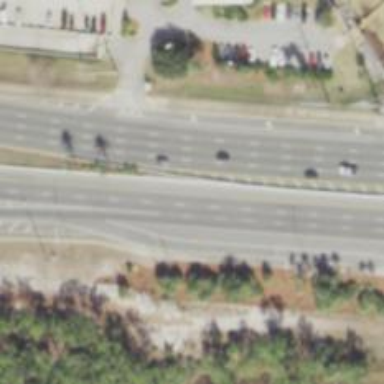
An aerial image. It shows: Trunk link highway.